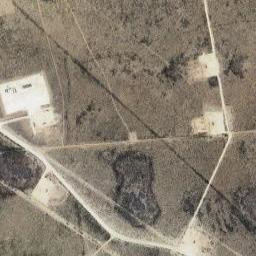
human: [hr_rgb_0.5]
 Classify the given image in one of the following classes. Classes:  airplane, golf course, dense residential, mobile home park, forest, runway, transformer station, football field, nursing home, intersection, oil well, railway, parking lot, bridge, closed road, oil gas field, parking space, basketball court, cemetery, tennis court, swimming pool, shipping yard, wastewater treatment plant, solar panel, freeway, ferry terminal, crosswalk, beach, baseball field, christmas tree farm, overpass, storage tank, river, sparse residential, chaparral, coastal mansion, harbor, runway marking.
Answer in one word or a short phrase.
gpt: oil gas field